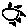
Label: sun